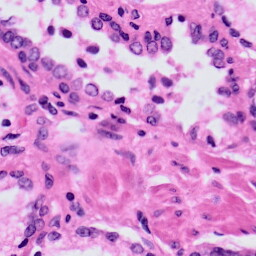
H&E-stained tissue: Prostate